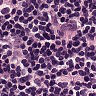
Metastatic tissue present: yes